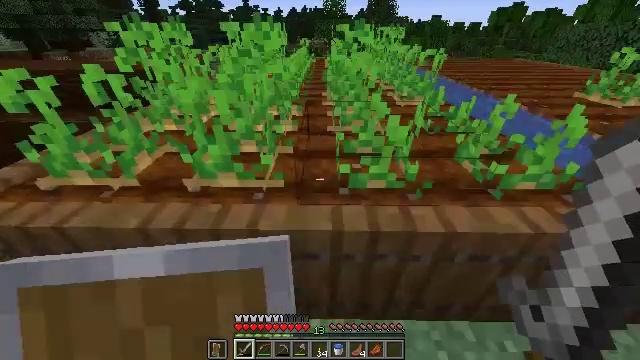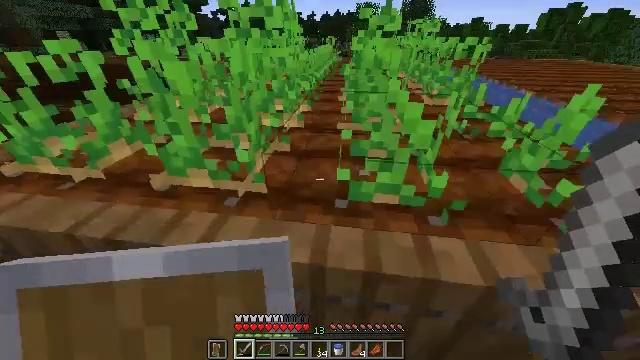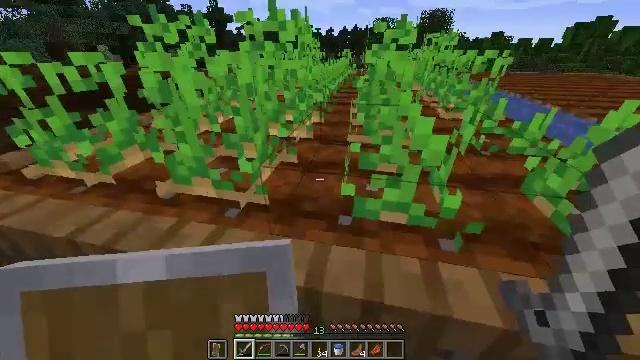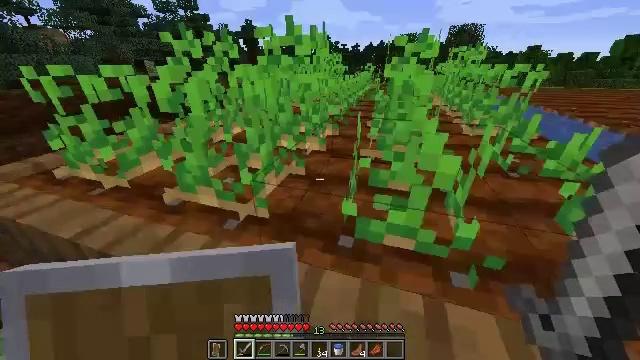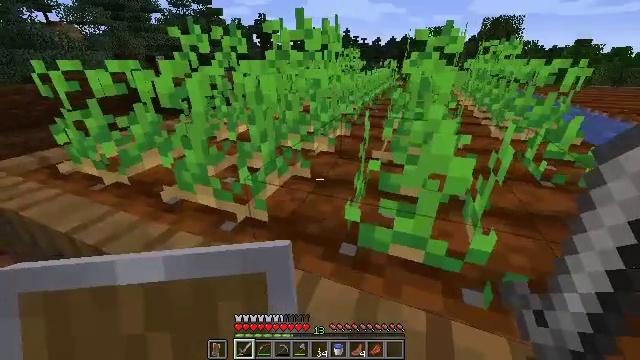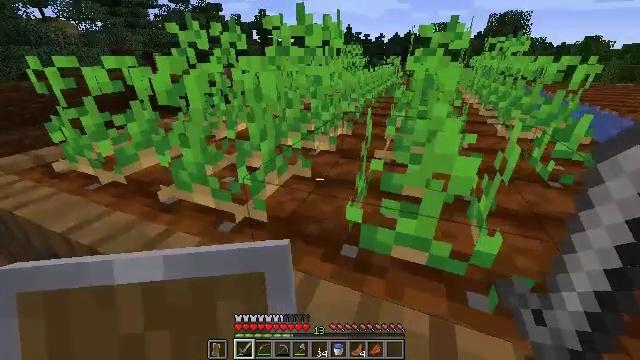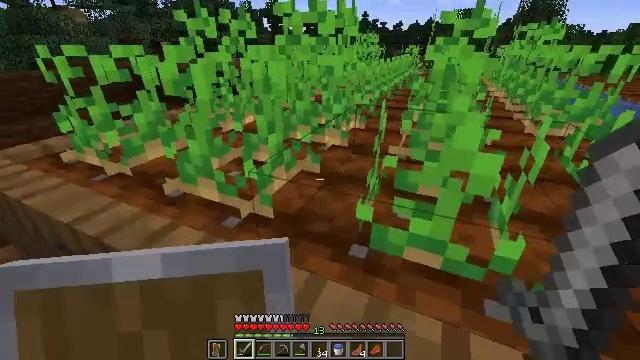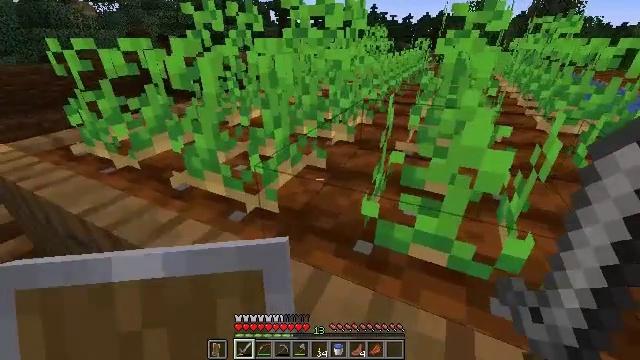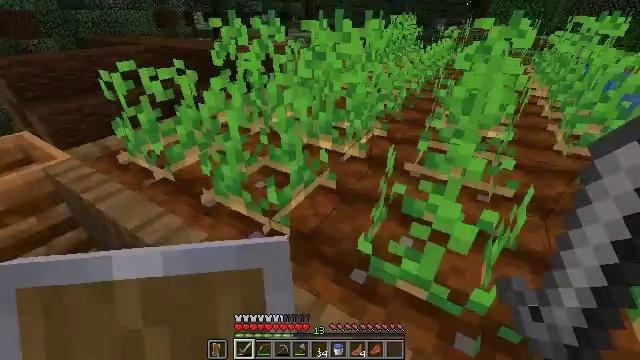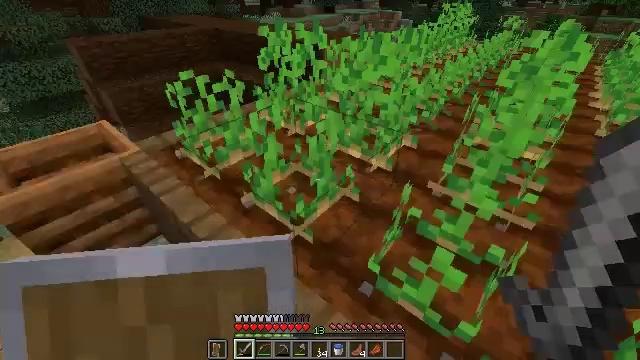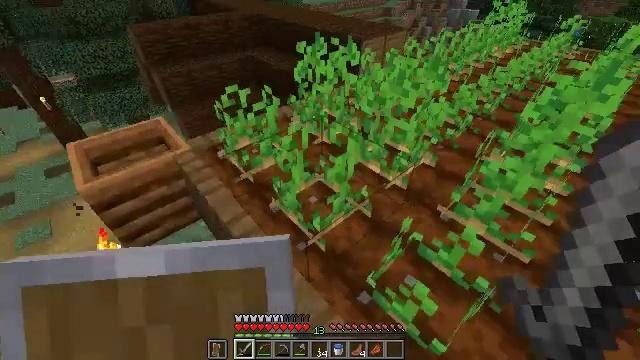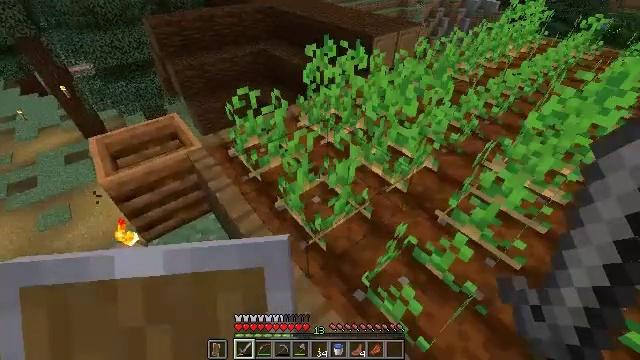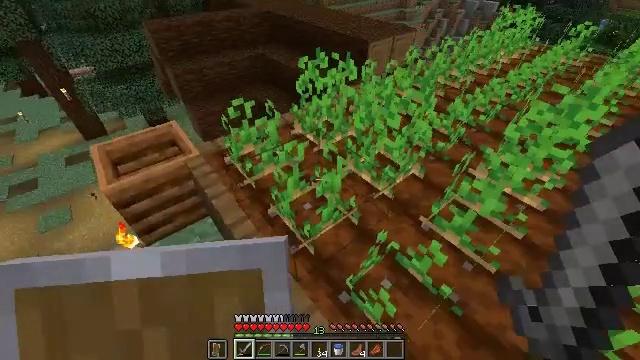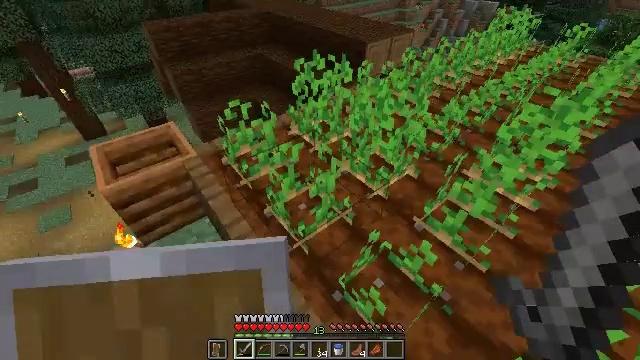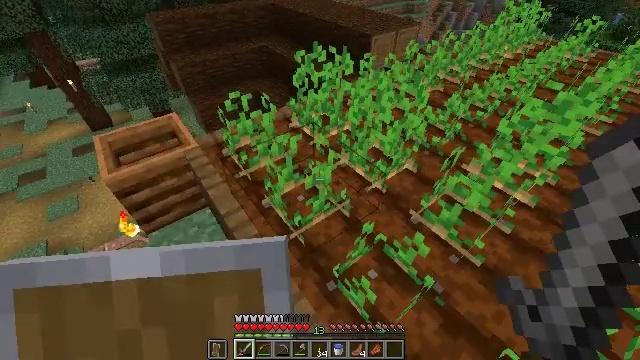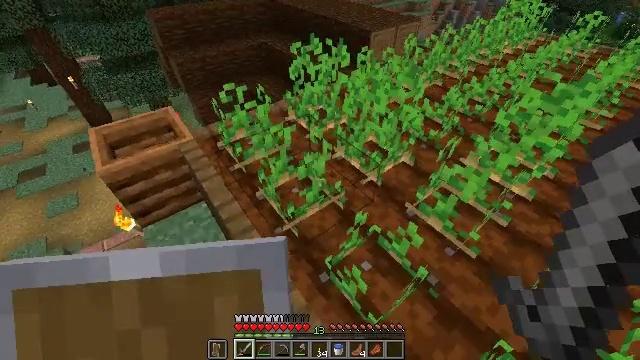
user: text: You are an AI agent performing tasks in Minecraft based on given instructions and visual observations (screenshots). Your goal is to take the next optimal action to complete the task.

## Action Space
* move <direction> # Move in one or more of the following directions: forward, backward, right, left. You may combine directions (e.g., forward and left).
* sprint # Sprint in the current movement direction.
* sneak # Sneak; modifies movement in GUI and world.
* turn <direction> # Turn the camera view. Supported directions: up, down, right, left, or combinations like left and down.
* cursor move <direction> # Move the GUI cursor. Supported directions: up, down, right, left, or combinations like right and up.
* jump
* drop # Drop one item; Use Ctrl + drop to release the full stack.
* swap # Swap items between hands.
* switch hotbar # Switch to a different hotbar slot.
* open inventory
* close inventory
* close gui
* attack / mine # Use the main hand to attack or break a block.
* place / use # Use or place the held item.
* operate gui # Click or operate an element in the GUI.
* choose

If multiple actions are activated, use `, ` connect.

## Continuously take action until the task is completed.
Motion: motion action
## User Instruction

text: Harvest potatoes.
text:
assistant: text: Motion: move forward, turn left
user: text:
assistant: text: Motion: move forward, turn left and up
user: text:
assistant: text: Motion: move forward, turn left and up
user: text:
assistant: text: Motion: move forward, turn left and up
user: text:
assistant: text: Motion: no_op
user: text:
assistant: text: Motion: turn left
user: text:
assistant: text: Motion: turn left and down
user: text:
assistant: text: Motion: move right, turn left and down, jump
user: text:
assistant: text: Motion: move right, turn left and down, jump
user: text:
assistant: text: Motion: move right, turn left and down, jump
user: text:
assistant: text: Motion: move right, turn left and down, jump
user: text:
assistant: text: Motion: move right
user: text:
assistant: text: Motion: no_op
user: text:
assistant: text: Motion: turn left and down
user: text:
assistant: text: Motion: no_op
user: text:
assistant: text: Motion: no_op
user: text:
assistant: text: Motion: no_op
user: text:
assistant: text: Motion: no_op
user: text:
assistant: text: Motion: turn up
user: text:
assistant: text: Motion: turn left and up
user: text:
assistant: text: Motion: turn up
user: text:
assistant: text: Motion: turn up
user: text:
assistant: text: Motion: turn left and up
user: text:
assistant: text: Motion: move forward and move right, turn left and up
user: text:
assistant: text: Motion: move forward and move right, turn left and up
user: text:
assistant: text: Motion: move forward and move right
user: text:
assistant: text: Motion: move forward and move right
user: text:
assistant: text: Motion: move right
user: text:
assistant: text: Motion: move right, turn left and down
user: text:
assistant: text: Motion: turn left and down